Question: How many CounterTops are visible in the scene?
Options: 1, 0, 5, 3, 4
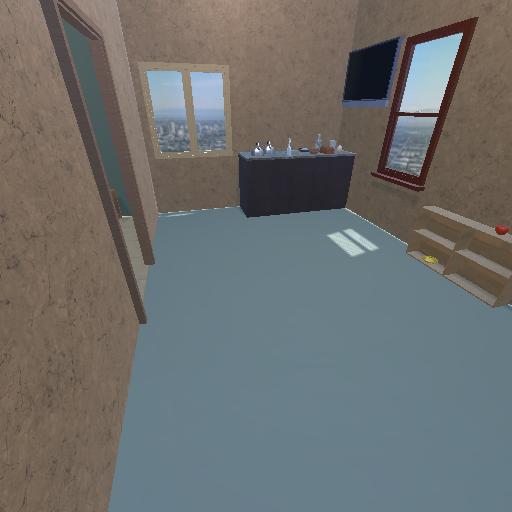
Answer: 1